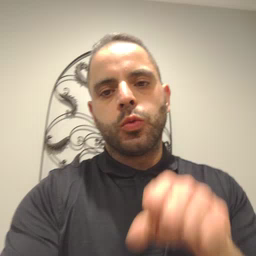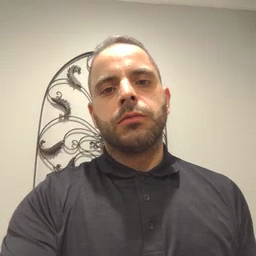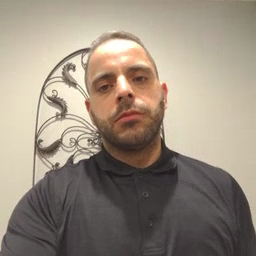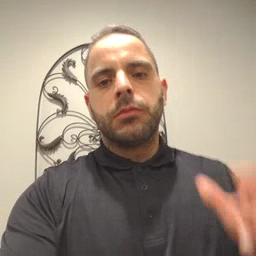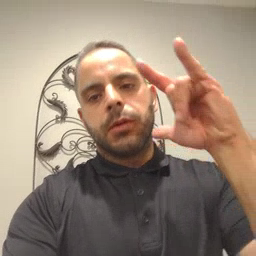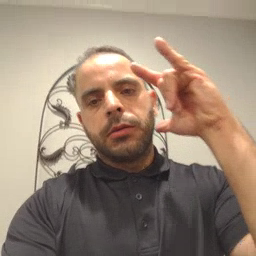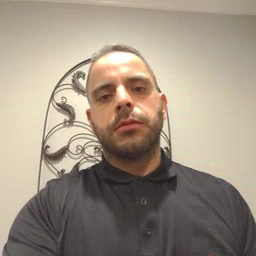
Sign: airplane